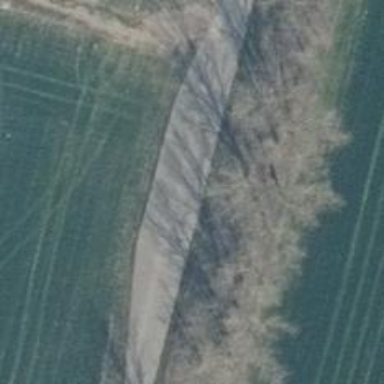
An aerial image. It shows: Passing place on the road.